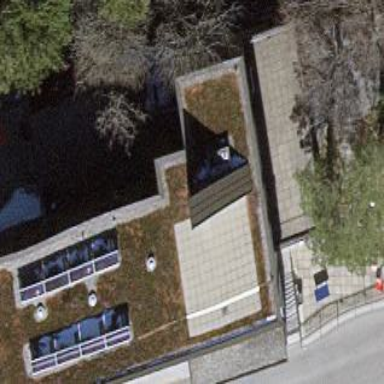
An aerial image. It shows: Library building.